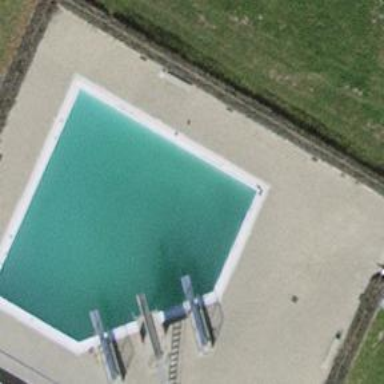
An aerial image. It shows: Swimming pool within leisure land area designed for swimming activities.